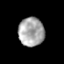
Tissue: prostate
Cell type: Epithelial cells
Senescence score: 0.3553
Nuclear area (px): 724
Mean DAPI intensity: 167.314